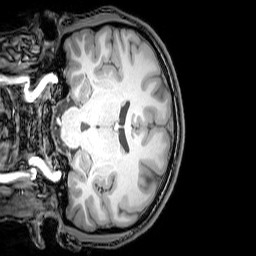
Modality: T1w
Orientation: coronal
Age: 22
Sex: male
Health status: healthy
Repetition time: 0.081 s
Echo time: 0.037 s